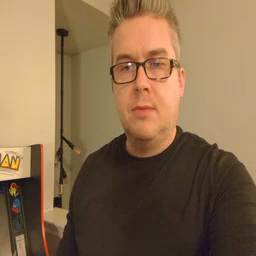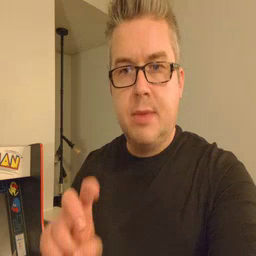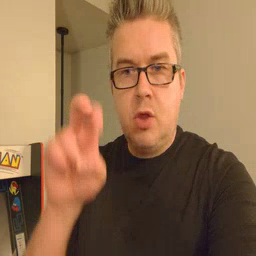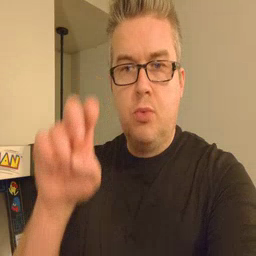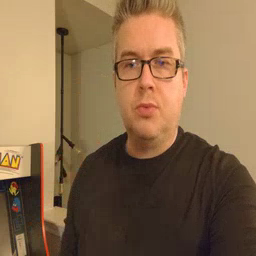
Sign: stairs